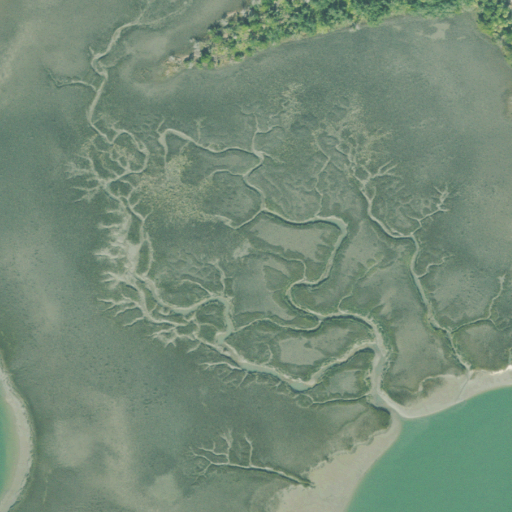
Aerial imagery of island in Georgia named Dead Man Hammock containing herbaceous wetlands, open water, and evergreen forest